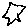
Label: star